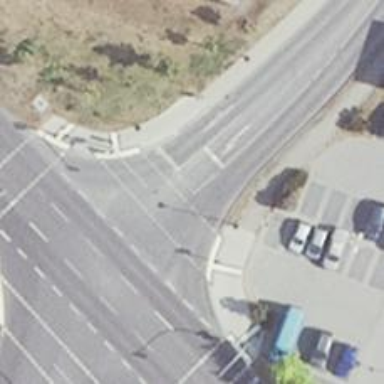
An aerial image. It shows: Road with traffic signals.